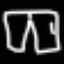
Label: pants